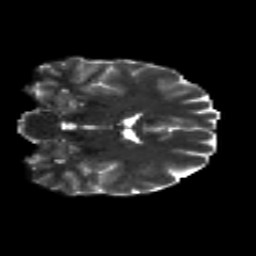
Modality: T2w
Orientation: coronal
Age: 22
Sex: male
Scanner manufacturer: siemens
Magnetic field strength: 3 T
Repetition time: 8.8 s
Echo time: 0.085 s